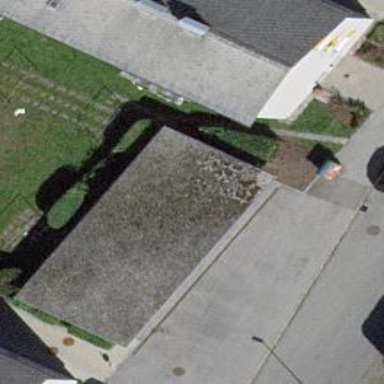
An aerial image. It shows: Group of garages.